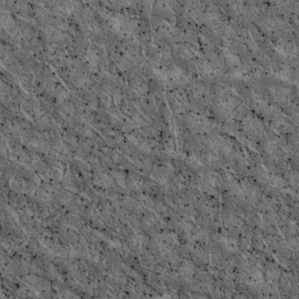
Label: non_frost